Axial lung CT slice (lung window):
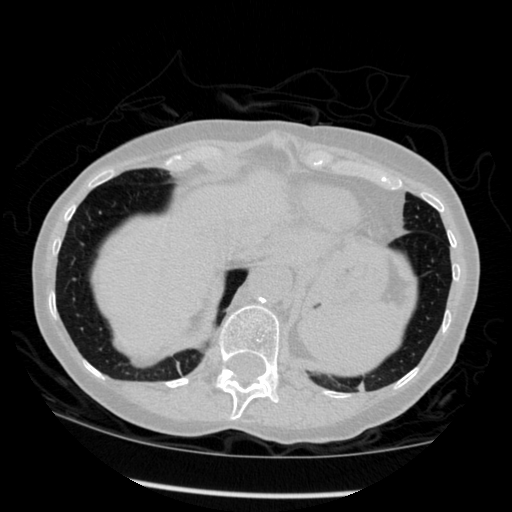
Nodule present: no